Field crop: maize
Growth stage: 2
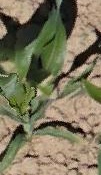
Species: maize